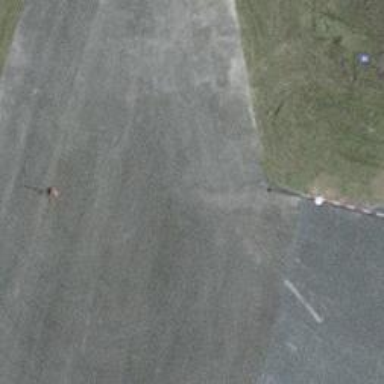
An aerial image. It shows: Asphalt parking aisle along service road.